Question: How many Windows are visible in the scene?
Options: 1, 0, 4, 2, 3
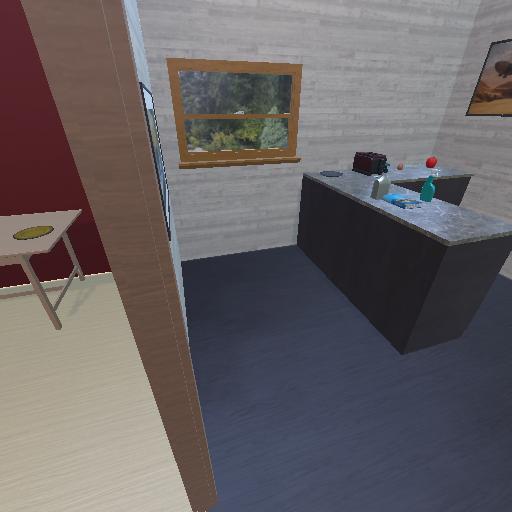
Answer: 1